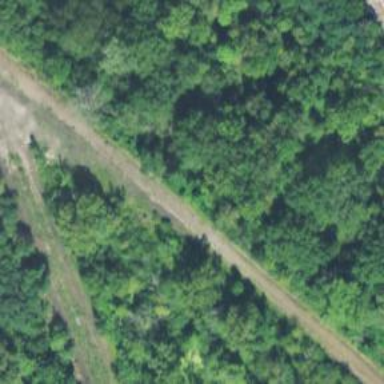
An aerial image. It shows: Disused railway.